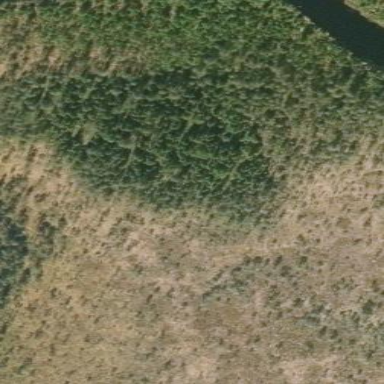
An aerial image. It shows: Woodland consisting mainly of needle-leaved trees.